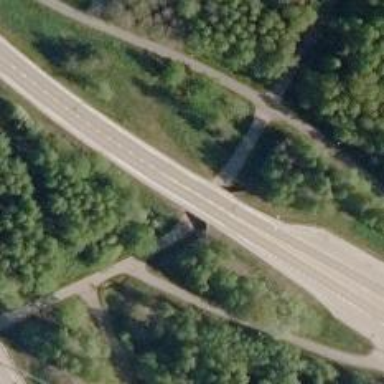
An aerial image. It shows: Secondary road crossing bridge with asphalt surface.